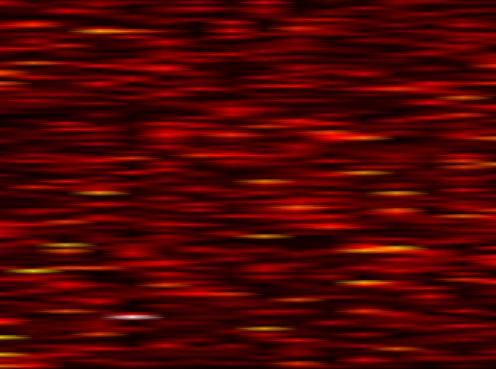
Label: UFMC